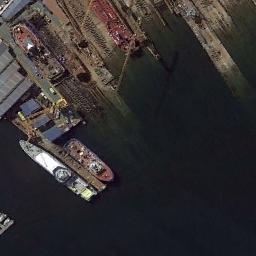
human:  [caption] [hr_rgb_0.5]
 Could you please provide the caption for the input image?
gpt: There are two ships in the black water on the shore .

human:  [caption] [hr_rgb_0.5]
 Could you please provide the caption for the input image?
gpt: Several ships are docked at the dock and some makeshift houses are on the bank .

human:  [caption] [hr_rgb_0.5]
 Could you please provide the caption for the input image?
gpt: There are many ships of different sizes, Colors and types at the ports .

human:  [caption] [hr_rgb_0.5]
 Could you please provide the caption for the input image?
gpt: Many buildings are beside the ships .

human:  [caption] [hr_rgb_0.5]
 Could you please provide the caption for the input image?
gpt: There are ships at the harbor .